CT reconstruction: vmi40
Segmentation target: lesions
Patient: M, age 76
ISS stage: Stage 3
Metal implant: no
Axial slice:
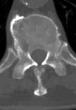
Sagittal slice:
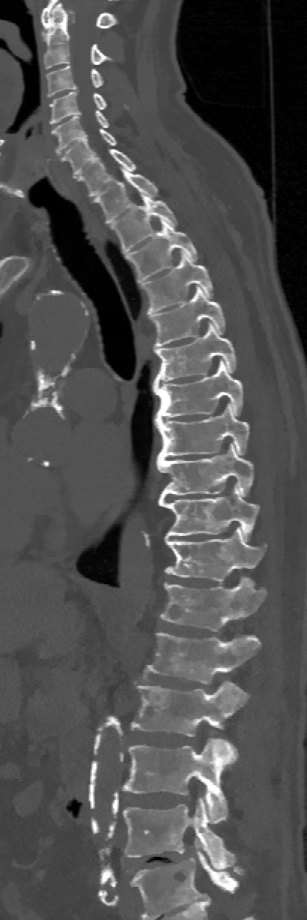